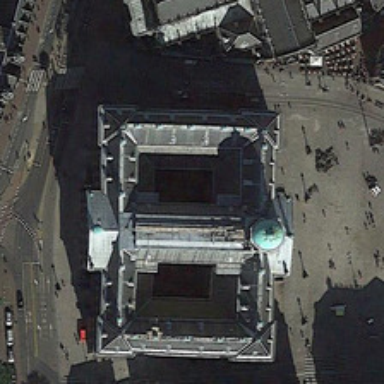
Many people are in a square near a church .